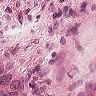
Metastatic tissue present: yes